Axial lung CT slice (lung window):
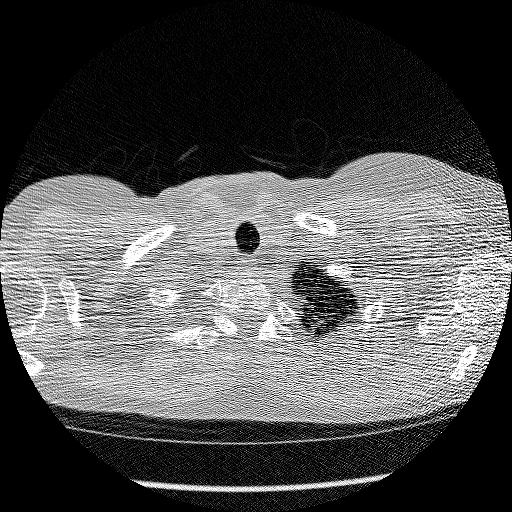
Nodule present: no